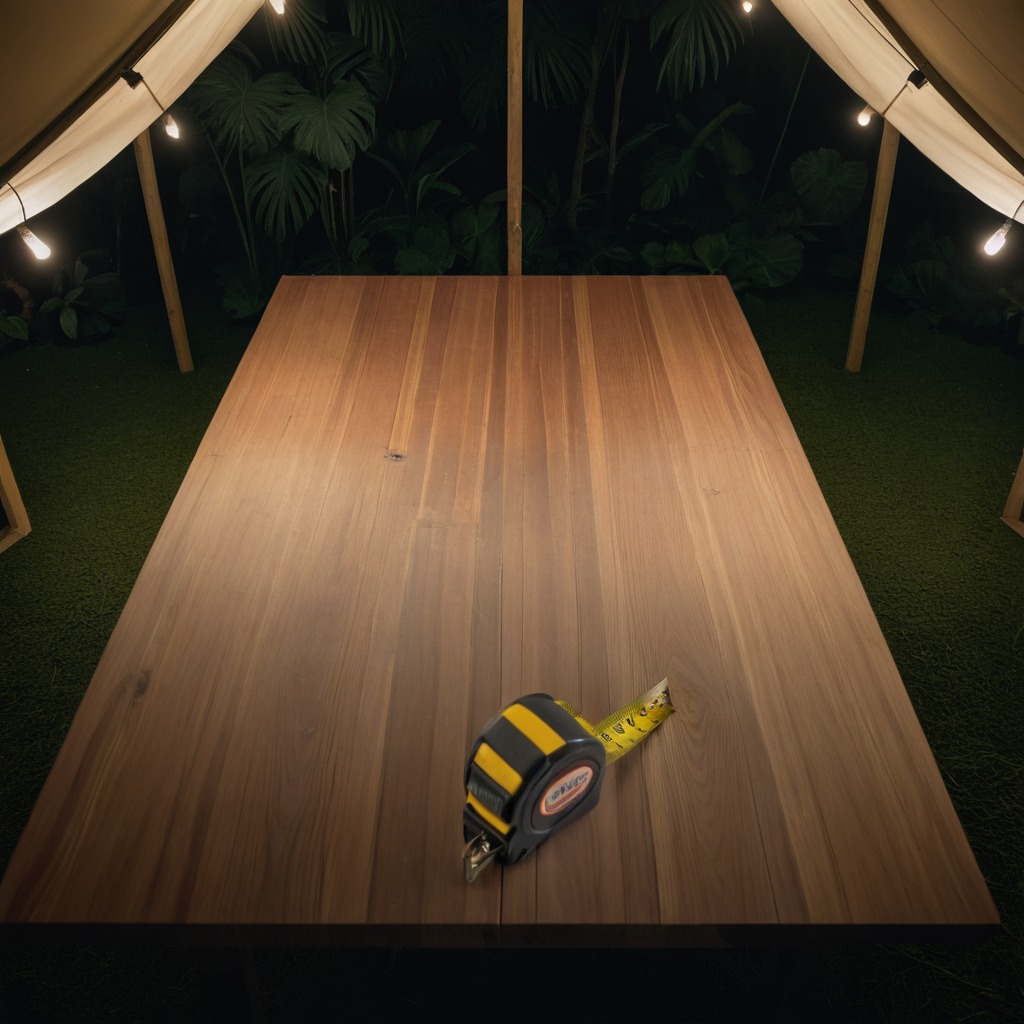
A measuring tape is lying on the wooden table inside a jungle field workshop tent at night.